Question: I am trying to figure out how to write a code for a custom navigation bar to display clear / transparent bar not "white" bar. See this screenshot:

Here is my code:
'''
import SwiftUI
struct ContentView: View {
init() {
UINavigationBar.appearance().tintColor = .clear
UINavigationBar.appearance().backgroundColor = .clear
}
var body: some View {
NavigationView {
ZStack {
Color(.lightGray).edgesIgnoringSafeArea(.all)
VStack() {
Spacer()
Text("Hello").foregroundColor(.white)
Spacer()
}
}
.navigationBarTitle(Text("First View"), displayMode: .inline)
}
}
}
struct ContentView_Previews: PreviewProvider {
static var previews: some View {
ContentView()
}
}
'''
Does anybody know what is wrong with it?
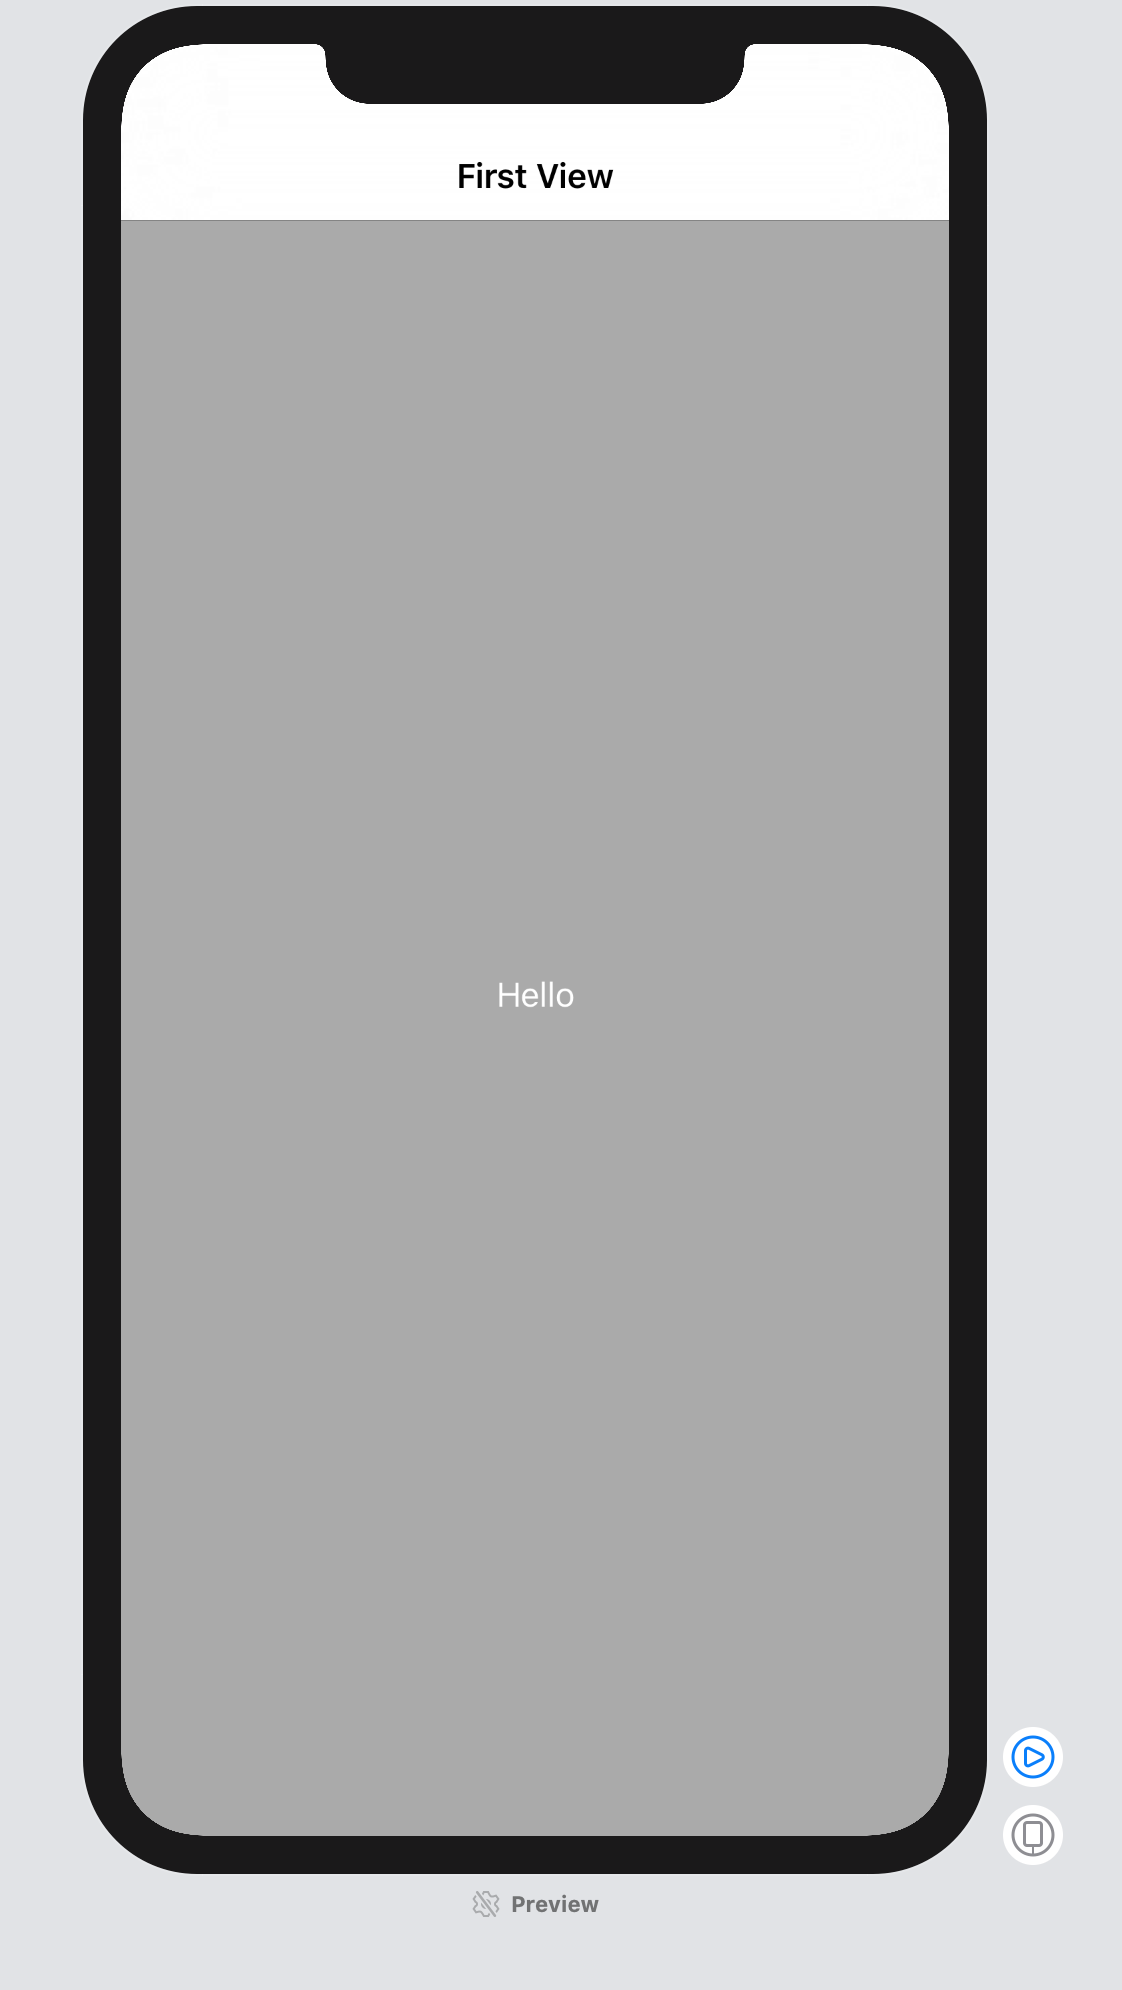
Answer: I tried to run your code on my Xcode. I received the same results like yours. I found a good solution to fix this issue. You just need to add a few lines of code into your 'init()'. Here is the solution:
'''
import SwiftUI
struct ContentView: View {
init() {
UINavigationBar.appearance().setBackgroundImage(UIImage(), for: UIBarMetrics.default)
UINavigationBar.appearance().shadowImage = UIImage()
UINavigationBar.appearance().isTranslucent = true
UINavigationBar.appearance().tintColor = .clear
UINavigationBar.appearance().backgroundColor = .clear
}
var body: some View {
NavigationView {
ZStack {
Color(.lightGray).edgesIgnoringSafeArea(.all)
VStack() {
Spacer()
Text("Hello").foregroundColor(.white)
Spacer()
}
}
.navigationBarTitle(Text("First View"), displayMode: .inline)
}
}
}
struct ContentView_Previews: PreviewProvider {
static var previews: some View {
ContentView()
}
}
'''
I hope that helps you.